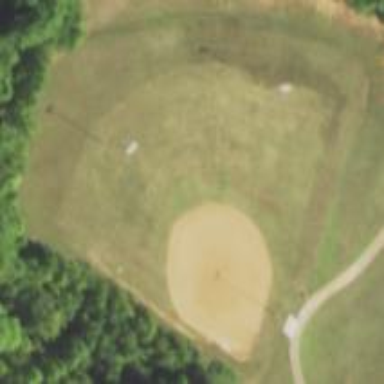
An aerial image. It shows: Baseball pitch for leisure land activities.